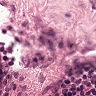
Metastatic tissue present: no